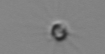
Label: Calciopappus